Aerial crown-view tile of a tropical tree (Barro Colorado Island, Panama), acquired 20250915:
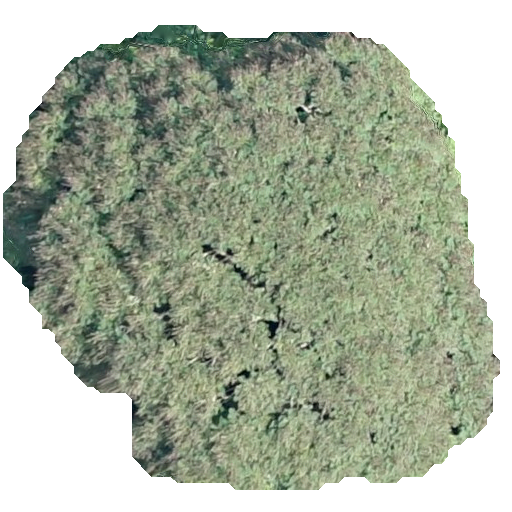
Species: Jacaranda copaia
GBIF accepted scientific name: Jacaranda copaia
Crown area: 257.671 m²